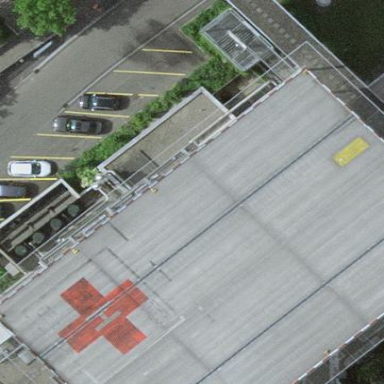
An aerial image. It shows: Image showing helipad at airport.